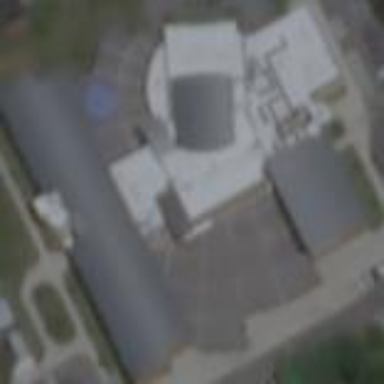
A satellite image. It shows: School building.